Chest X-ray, PA view. Patient: 32 years old, sex M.
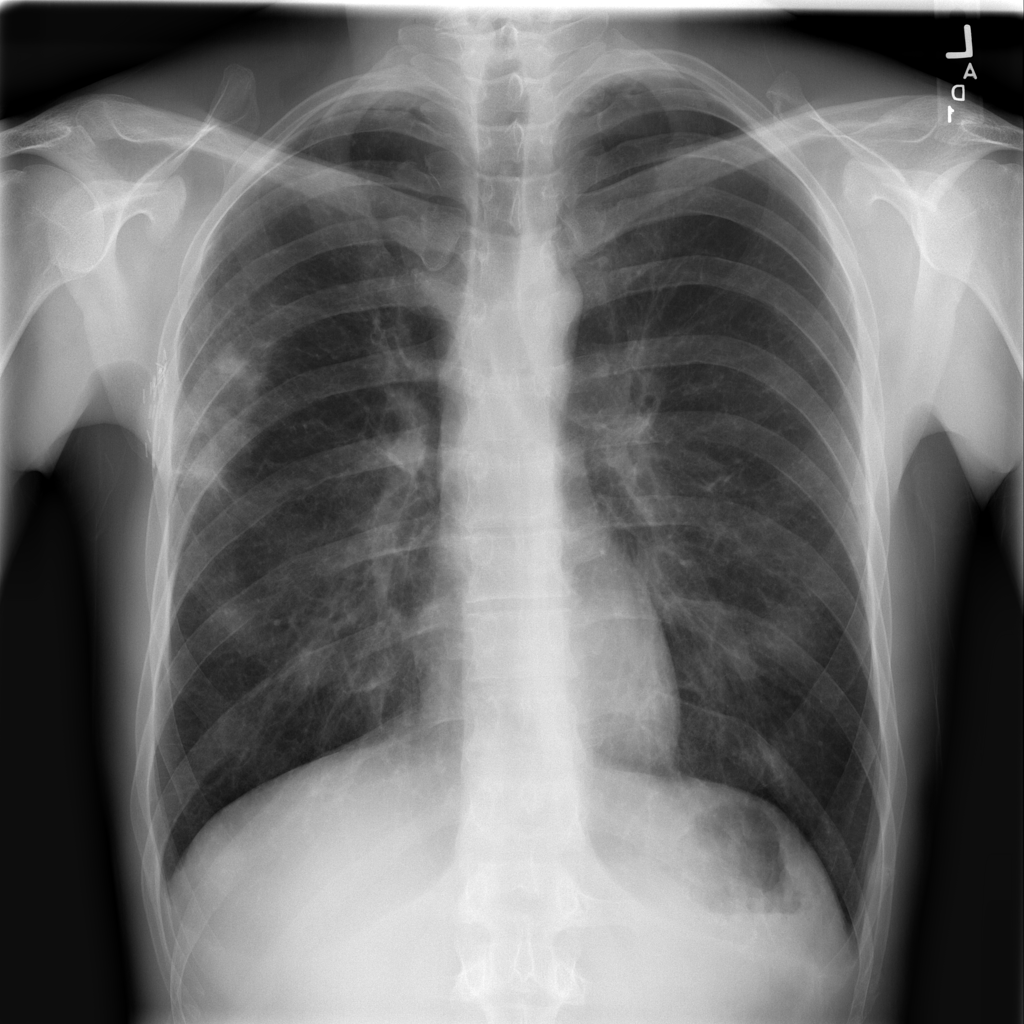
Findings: Nodule